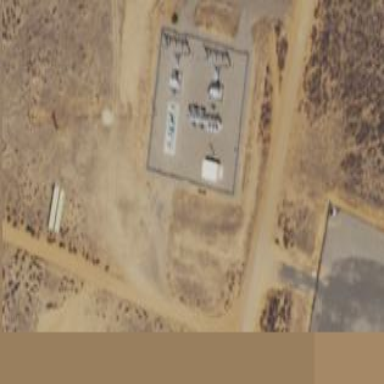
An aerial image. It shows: Power substation surrounded by fence.